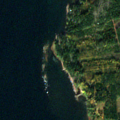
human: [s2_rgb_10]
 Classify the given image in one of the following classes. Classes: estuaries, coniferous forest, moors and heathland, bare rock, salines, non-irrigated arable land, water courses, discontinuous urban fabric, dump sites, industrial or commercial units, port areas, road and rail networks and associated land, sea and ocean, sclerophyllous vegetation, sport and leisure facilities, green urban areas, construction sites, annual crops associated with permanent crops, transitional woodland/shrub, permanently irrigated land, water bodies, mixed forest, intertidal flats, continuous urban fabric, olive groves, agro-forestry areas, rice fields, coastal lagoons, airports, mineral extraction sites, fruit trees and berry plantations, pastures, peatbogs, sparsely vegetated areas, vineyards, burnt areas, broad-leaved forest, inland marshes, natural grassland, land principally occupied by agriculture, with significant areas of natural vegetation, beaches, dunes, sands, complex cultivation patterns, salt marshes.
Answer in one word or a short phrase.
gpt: coniferous forest, mixed forest, transitional woodland/shrub, sea and ocean